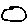
Label: circle